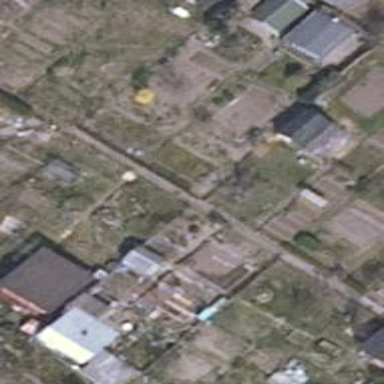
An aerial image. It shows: Plot within allotments.